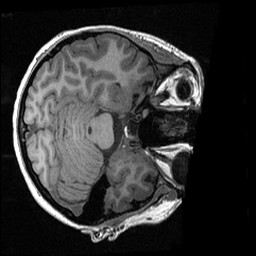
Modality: T1w
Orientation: axial
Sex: female
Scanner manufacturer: ge
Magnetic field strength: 3 T
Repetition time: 0.0064 s
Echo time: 0.00281 s